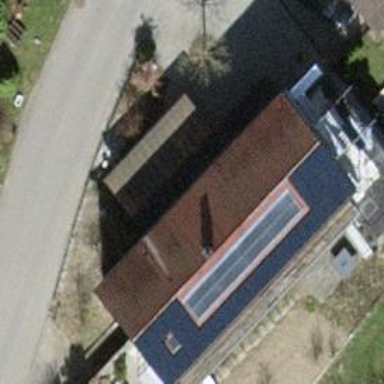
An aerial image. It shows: Solar power generator with photovoltaic panels.